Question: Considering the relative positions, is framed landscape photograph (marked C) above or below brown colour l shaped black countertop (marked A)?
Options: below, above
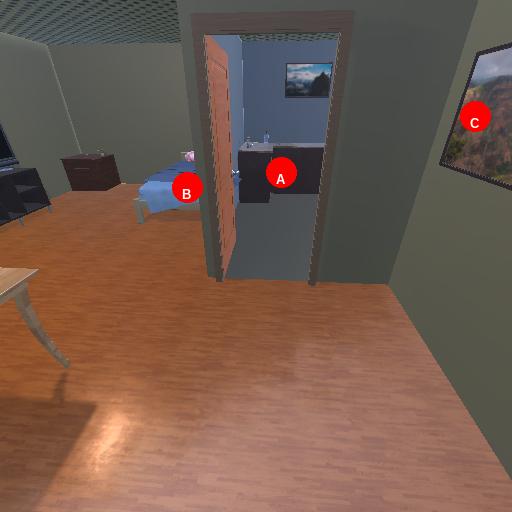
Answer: below